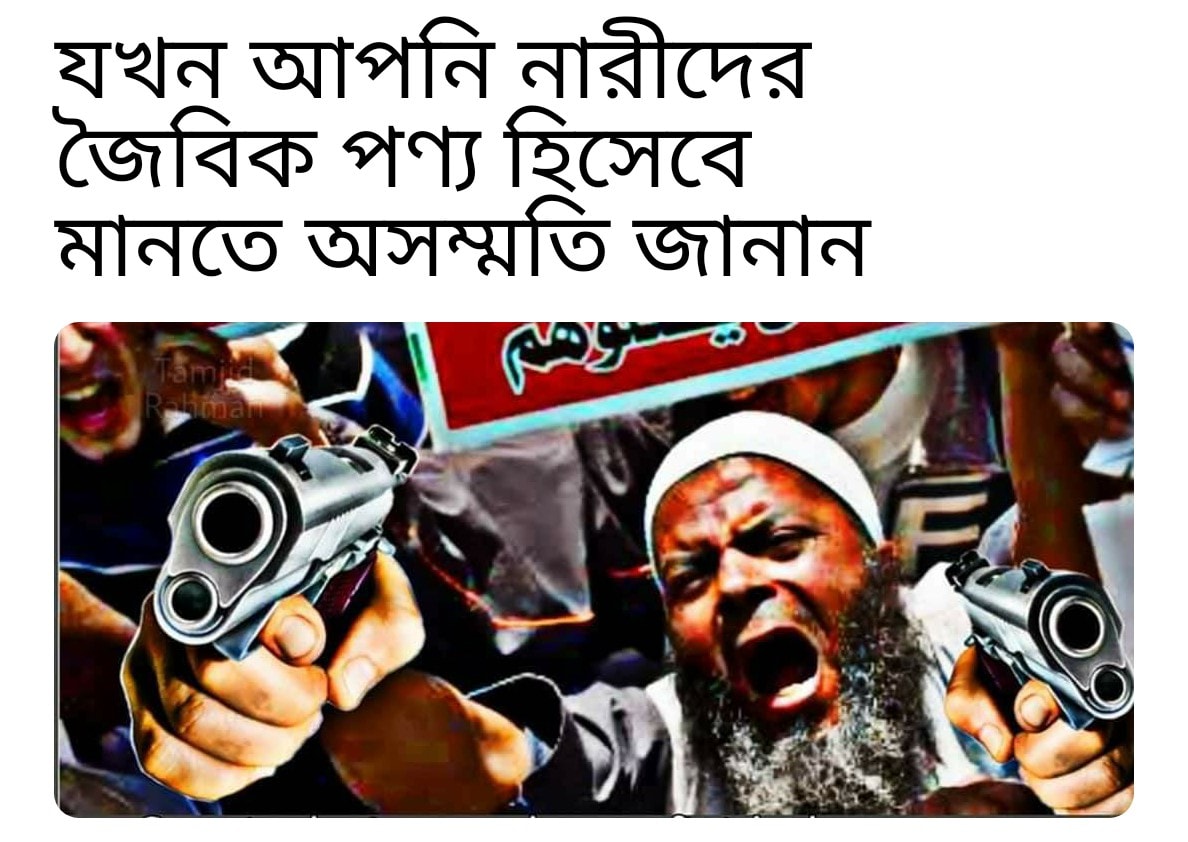
Caption: যখন আপনি নারীদের জৈবিক পণ্য হিসেবে মানতে অসম্মতি জানান
Label: hate